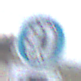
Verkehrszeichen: SchneekettenVorgeschrieben
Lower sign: MehrspurigeFahrzeuge2
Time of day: MorningAfternoon
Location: Outdoor (Suburban)
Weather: Overcast
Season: NotSpecified
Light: Natural